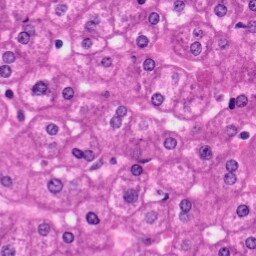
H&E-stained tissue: Liver